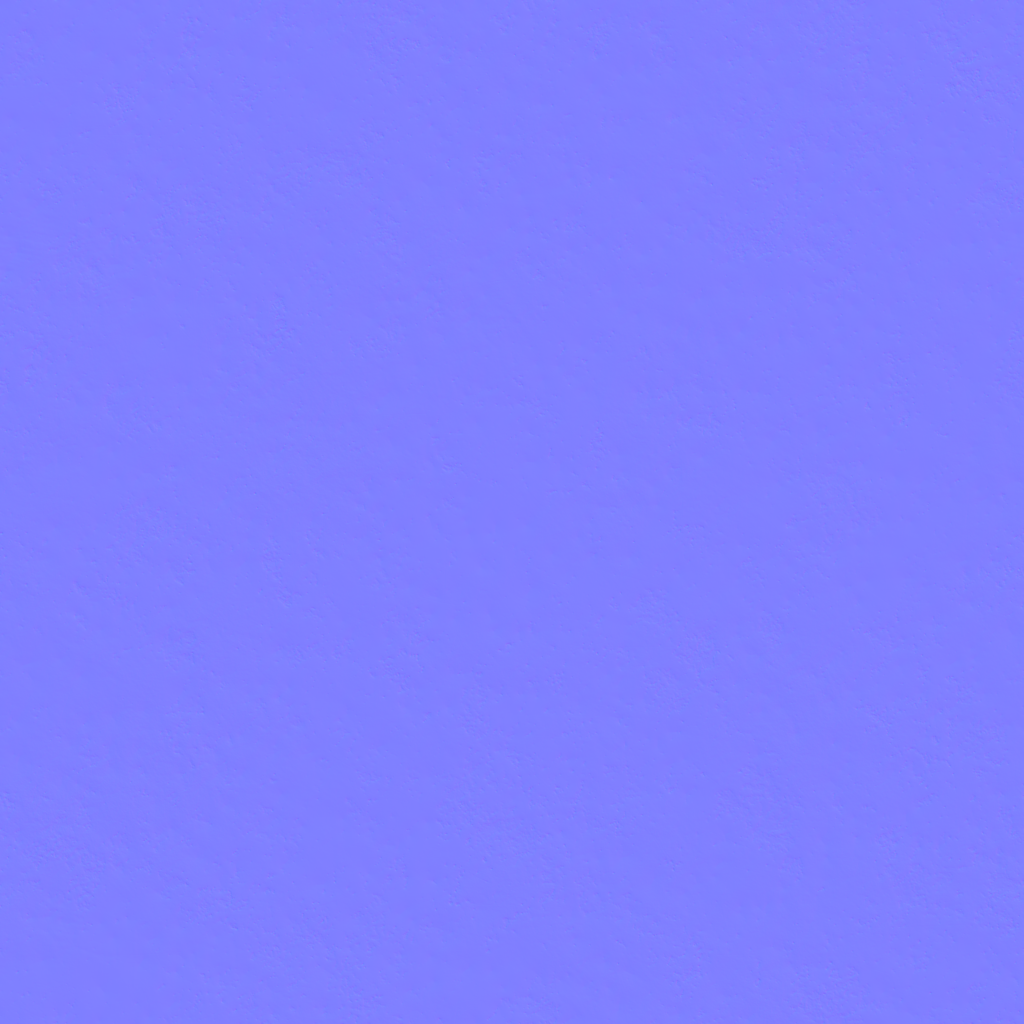
Texture map type: NormalGL